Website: ulta-beauty
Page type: billing-address
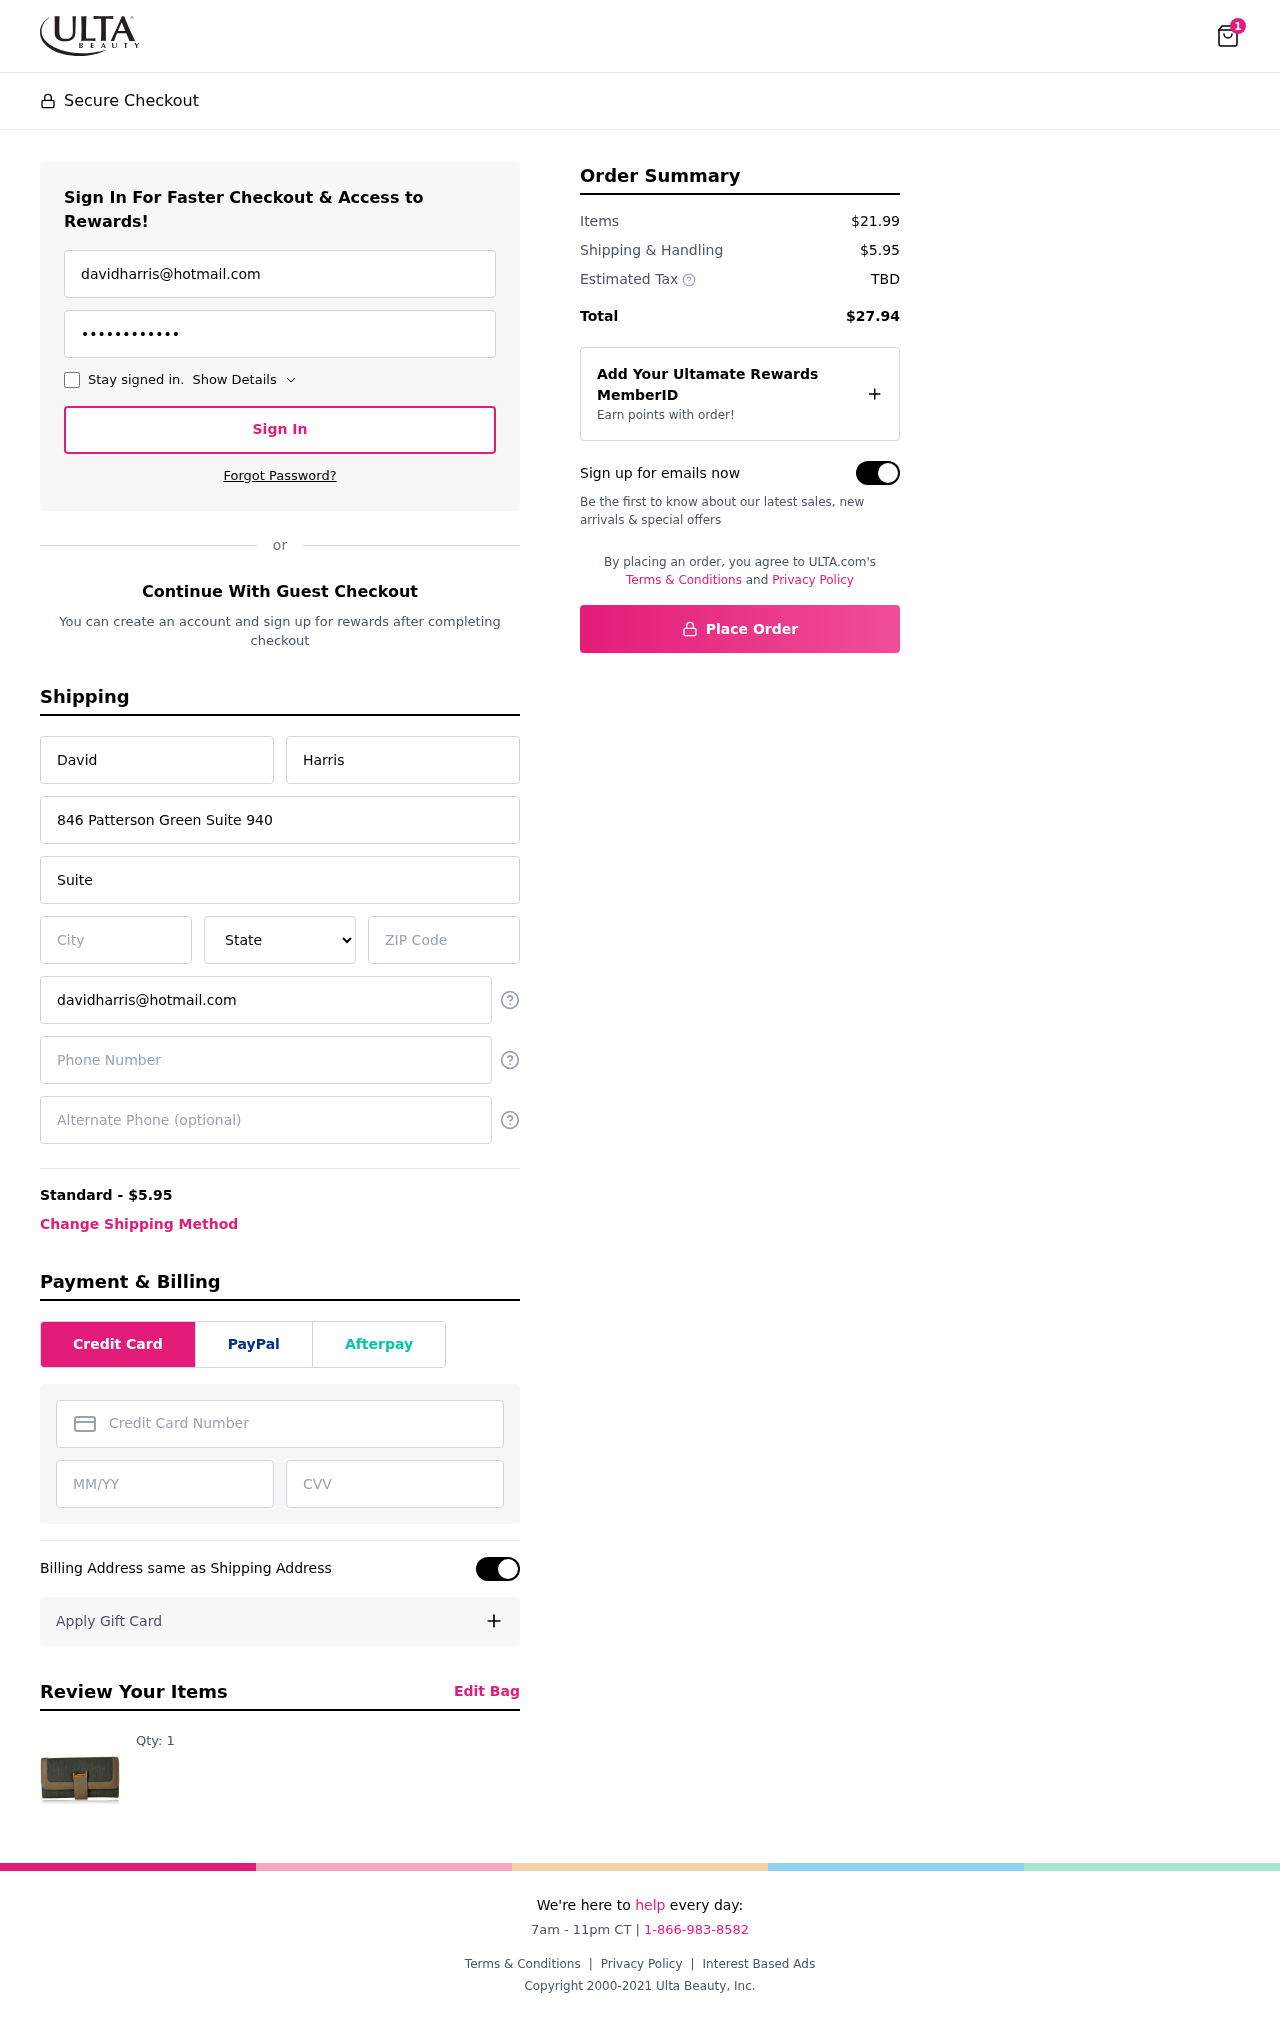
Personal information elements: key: PII_STATE
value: DC
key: PII_EMAIL
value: davidharris@hotmail.com
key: PII_FIRSTNAME
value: David
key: PII_LASTNAME
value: Harris
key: PII_STREET
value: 846 Patterson Green Suite 940
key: PII_STREET2
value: Suite 215
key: PII_CITY
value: Hooperville
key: PII_POSTCODE
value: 06375
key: PII_PHONE
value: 5072593866
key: PII_CARD_NUMBER
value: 4558 5225 5847 0960
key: PII_CARD_EXPIRY
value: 11/29
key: PII_CARD_CVV
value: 107
Product elements: key: PRODUCT1_QUANTITY
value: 1
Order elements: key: ORDER_NUM_ITEMS
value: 1
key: ORDER_SHIPPING_COST
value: $5.95
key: ORDER_SUBTOTAL
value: $21.99
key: ORDER_TOTAL
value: $27.94